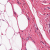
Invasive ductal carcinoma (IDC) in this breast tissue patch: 0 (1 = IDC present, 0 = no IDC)